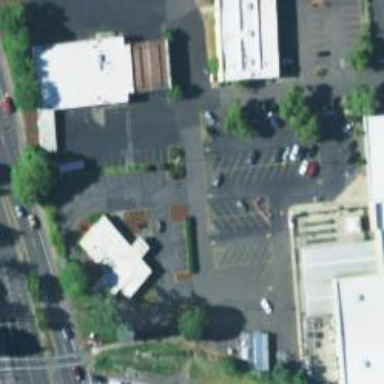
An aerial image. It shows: Parking space is available.